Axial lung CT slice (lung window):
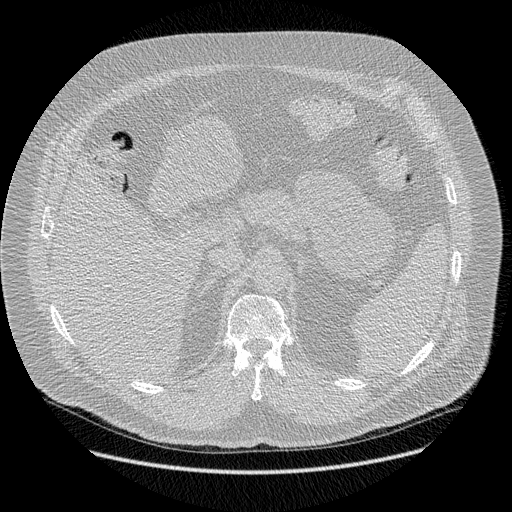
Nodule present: no